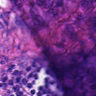
Metastatic tissue present: yes